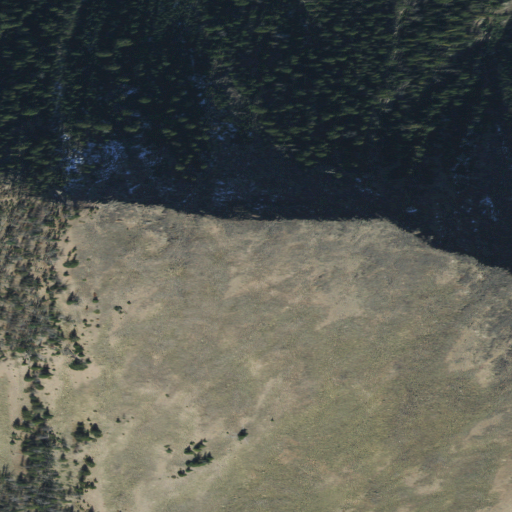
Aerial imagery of mountain in Montana named Sliding Mountain containing evergreen forest, grassland, and shrub